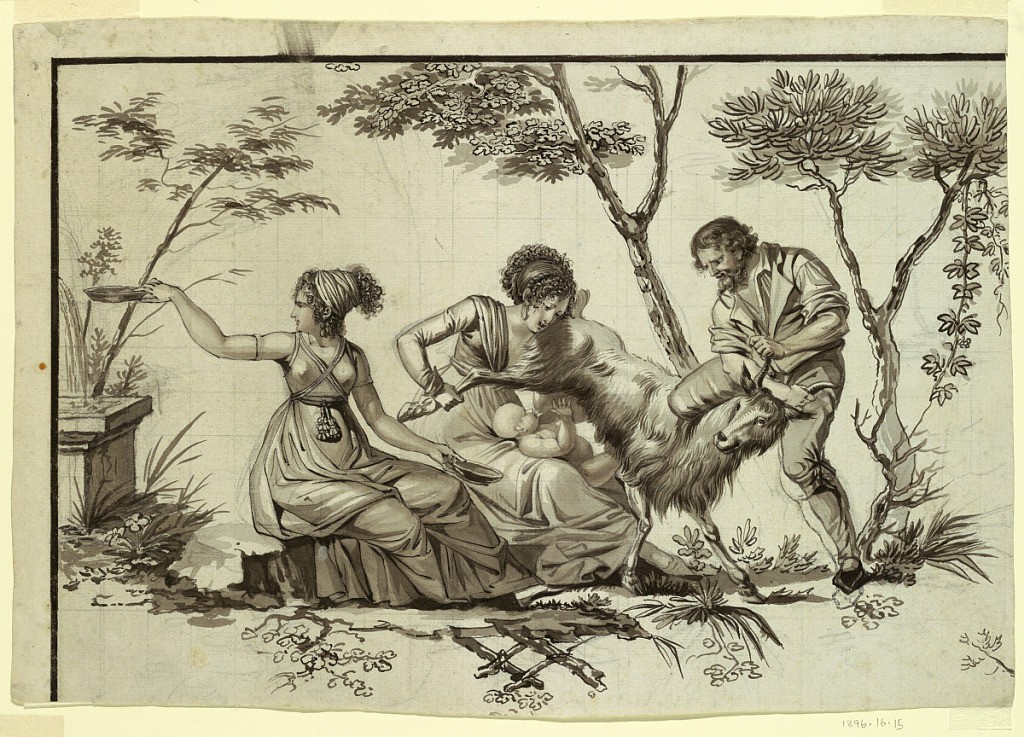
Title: Fragment of a cartoon for cotton printing: Fauchon la Vielleuse
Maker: Petitpierre & Compe., (Nantes, France, founded 1770
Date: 1785–95
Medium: Graphite, pen and black ink, brush and grey wash, pink wash and white heightening on white paper
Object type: Drawing
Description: Two seated women in classical dress attending nude infant lying on the lap of one and suckling from goat held by male peasant. Left, fountain.